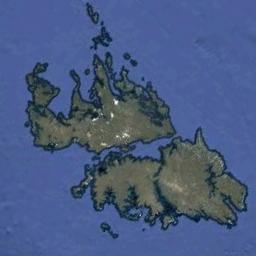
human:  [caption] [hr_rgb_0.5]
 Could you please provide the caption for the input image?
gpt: Some connected islands without vegetation are surrounded by light blue waters .

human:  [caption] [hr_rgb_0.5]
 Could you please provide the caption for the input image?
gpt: The island is surrounded by water .

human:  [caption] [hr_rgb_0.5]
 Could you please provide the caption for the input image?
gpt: There are a group of small islands of yellowish brown and green intersecting on the blue sea .

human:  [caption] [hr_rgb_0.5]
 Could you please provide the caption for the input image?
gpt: The island looks desolate .

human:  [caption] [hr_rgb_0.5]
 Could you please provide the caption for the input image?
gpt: There are several green islands on a blue sea .